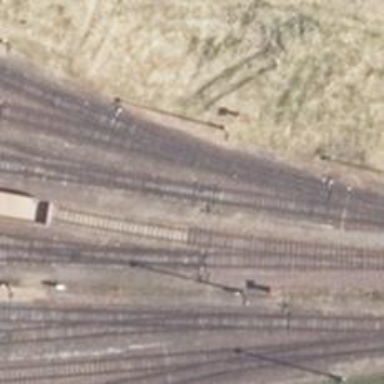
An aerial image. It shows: Railway switch.